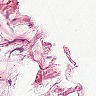
Metastatic tissue present: no